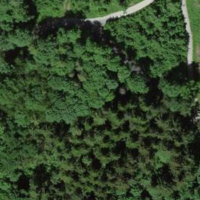
EUNIS habitat code: 44
Species observed at this site:
Anoplotrupes stercorosus
Lamium galeobdolon